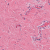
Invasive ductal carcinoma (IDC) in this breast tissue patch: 0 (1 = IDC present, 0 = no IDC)